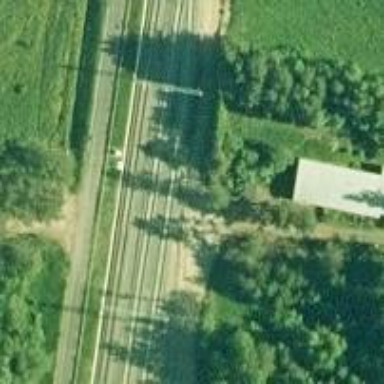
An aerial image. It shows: Railway signal.